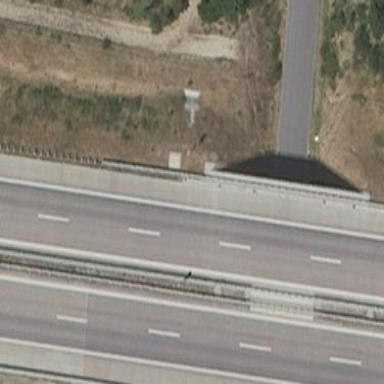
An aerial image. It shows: Bridge with beam structure.